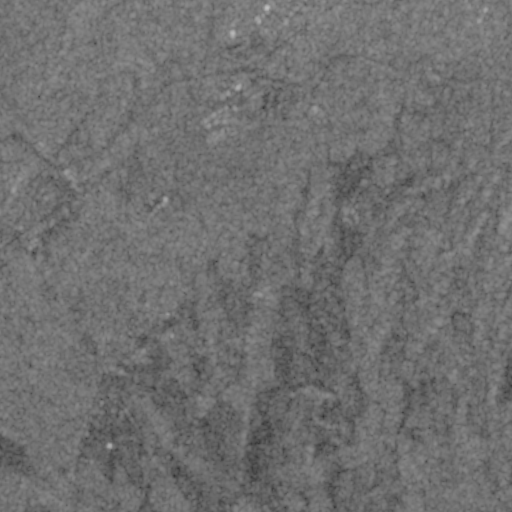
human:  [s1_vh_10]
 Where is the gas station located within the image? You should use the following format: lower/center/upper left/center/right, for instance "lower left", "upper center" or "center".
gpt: The gas station is located in the center left of the image.
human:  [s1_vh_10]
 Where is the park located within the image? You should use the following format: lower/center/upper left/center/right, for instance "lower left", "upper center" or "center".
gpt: The park is located in the upper center of the image.
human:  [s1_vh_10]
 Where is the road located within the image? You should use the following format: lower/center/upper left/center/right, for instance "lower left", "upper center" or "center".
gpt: There is no road in the image.

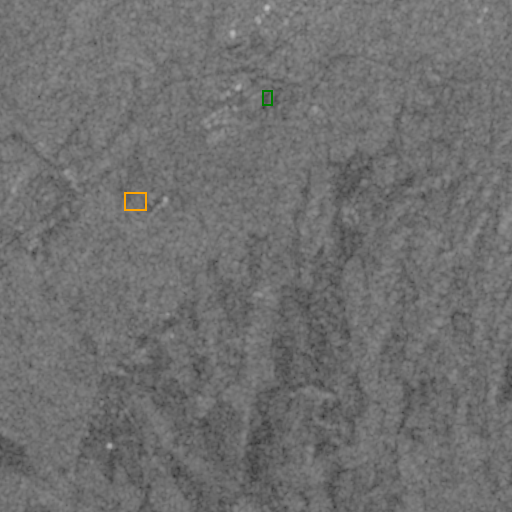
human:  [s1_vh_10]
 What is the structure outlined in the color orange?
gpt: The structure outlined in orange is a gas station.
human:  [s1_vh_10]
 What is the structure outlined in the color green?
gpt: The structure outlined in green is a park.
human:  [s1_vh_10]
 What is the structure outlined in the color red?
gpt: There is no red outline.